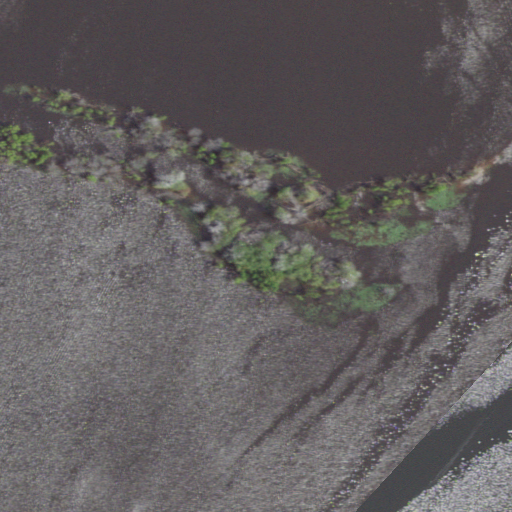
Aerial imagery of island in Minnesota named Saint Croix Islands containing open water, herbaceous wetlands, and woody wetlands